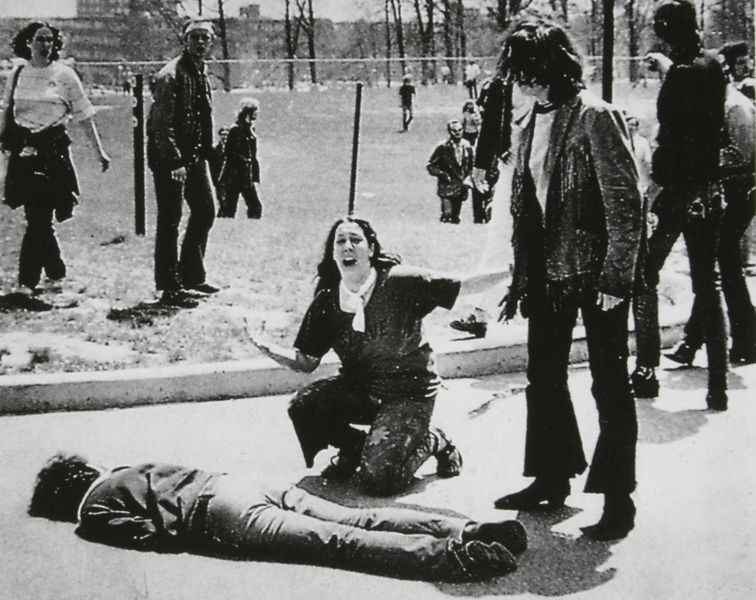
Titel: Anti-Vietnam War Demonstrator Shot by National Guardsmen at Kent State University
Künstler: John Filo
Schlagwörter: mann, schatten, weiß, bäume, menschen, stadt, frau, grau, licht, schwarz, strasse, park, schal, wiese, zaun, menge, jung, arm, entsetzen, falten, gesicht, leiche, mensch, mord, stehen, tod, tot, toter, häuser, liegen, zuschauer, halstuch, betrachtung, foto, fotografie, photographie, schwarz weiss, demo, bordstein, aufmerksamkeit, schmerz, ermordung, kniend, knieen, knieende, zuschauen, schrei, studenten, liegender, hilfeschrei, benno ohnesorg, entzetzen, hippiehose